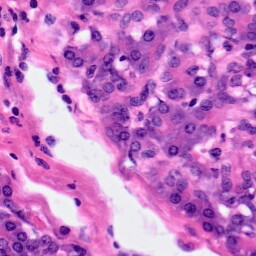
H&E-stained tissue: Pancreatic